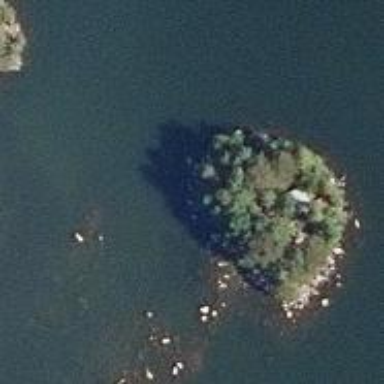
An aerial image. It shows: Islet.